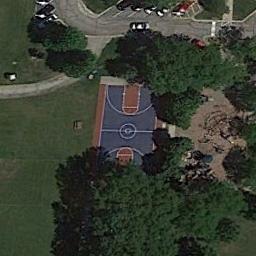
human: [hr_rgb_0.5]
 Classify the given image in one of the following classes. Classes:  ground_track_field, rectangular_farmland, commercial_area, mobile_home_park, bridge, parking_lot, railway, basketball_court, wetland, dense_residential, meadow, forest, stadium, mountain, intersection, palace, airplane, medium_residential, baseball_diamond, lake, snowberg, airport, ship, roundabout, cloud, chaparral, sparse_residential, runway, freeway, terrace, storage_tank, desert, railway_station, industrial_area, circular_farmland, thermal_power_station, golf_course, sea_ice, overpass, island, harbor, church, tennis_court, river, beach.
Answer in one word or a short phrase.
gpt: basketball_court